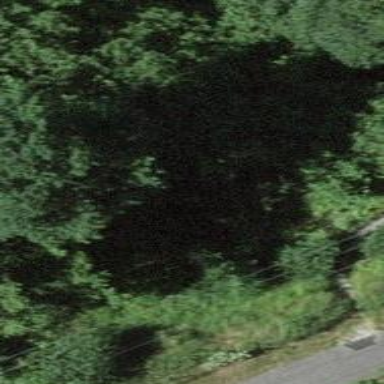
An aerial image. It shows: Tunnel.